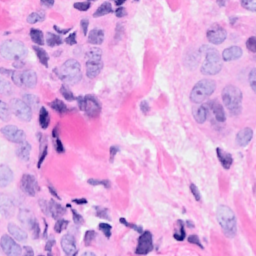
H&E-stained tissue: Breast